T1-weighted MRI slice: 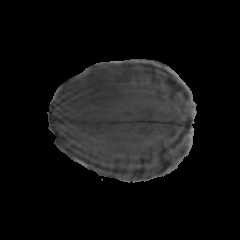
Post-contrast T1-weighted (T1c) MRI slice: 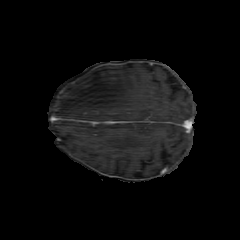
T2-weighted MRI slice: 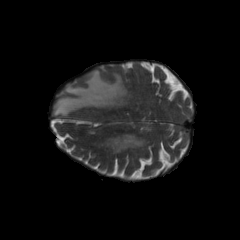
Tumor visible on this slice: yes